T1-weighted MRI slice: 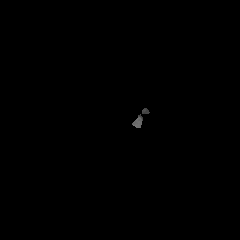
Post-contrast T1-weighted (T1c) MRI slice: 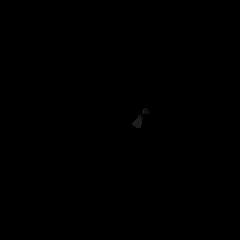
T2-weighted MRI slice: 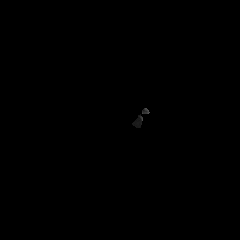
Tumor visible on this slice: no